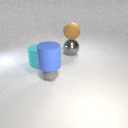
small gray rubber sphere to the left of large gray metal sphere